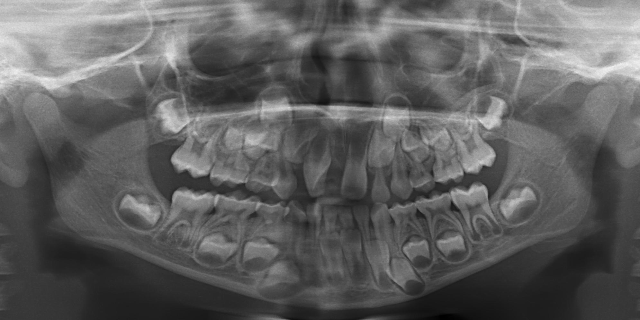
child